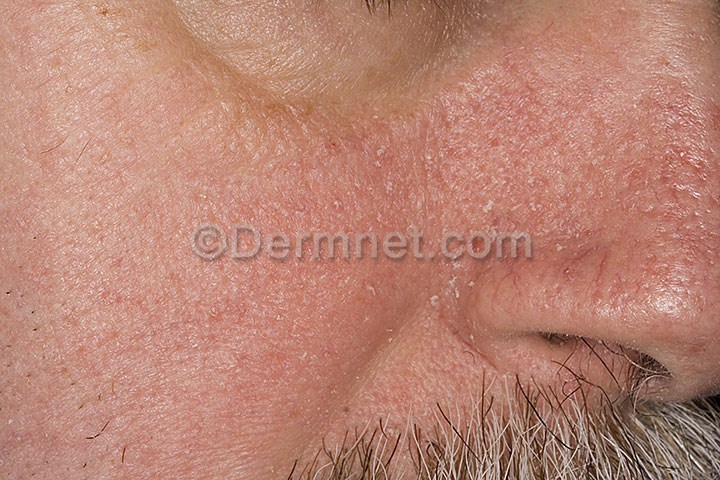
Disease: Psoriasis pictures Lichen Planus and related diseases